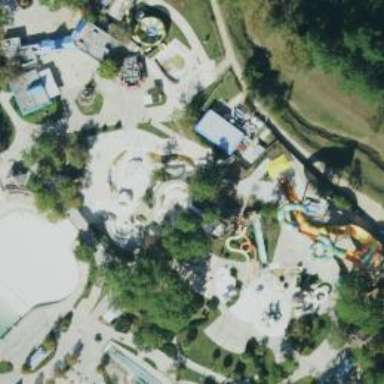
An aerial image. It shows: Water slide attraction.